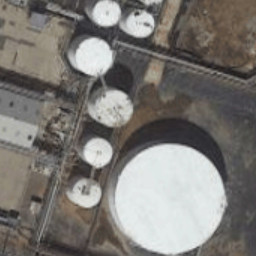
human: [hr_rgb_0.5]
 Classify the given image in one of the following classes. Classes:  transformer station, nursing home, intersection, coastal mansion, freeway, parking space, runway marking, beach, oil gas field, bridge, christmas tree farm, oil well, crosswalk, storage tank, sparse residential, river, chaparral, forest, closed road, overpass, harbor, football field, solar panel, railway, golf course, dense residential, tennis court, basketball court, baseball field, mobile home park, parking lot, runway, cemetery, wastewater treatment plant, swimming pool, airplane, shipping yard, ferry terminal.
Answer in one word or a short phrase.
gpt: storage tank